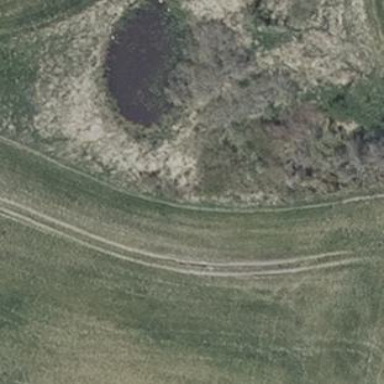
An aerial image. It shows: Peaceful pond surrounded by nature.